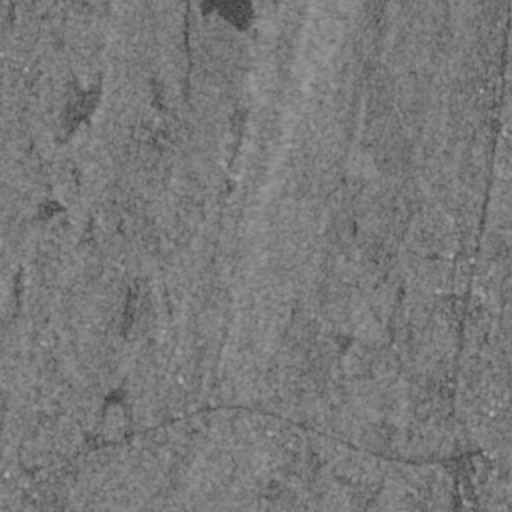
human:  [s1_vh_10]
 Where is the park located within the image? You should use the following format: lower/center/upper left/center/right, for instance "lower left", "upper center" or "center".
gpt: The park is located in the upper center of the image.
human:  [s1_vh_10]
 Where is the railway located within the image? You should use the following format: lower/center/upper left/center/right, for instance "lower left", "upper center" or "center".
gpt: The railway is located in the right of the image.
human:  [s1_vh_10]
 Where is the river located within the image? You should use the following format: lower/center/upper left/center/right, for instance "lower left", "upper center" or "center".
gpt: The river is located in the upper right of the image.
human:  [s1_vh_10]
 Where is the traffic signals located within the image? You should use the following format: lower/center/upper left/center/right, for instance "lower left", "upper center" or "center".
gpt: The traffic signals is located in the lower right of the image.
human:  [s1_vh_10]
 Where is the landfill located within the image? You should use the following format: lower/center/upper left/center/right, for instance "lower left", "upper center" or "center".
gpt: There is no landfill in the image.

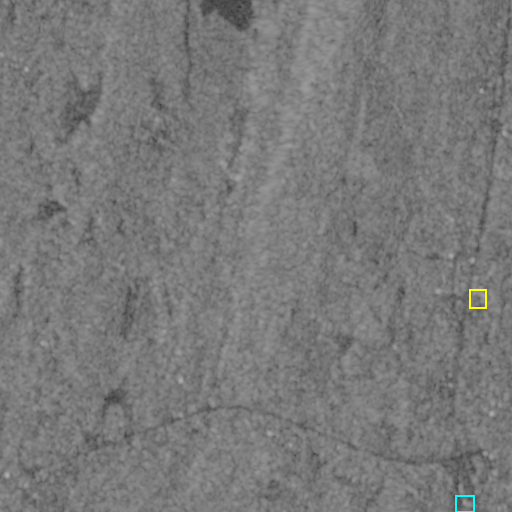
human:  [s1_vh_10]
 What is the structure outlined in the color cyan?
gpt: The structure outlined in cyan is a parking lot.
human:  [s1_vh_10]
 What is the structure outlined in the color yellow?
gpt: The structure outlined in yellow is a building.
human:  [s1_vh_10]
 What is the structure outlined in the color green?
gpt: There is no green outline.